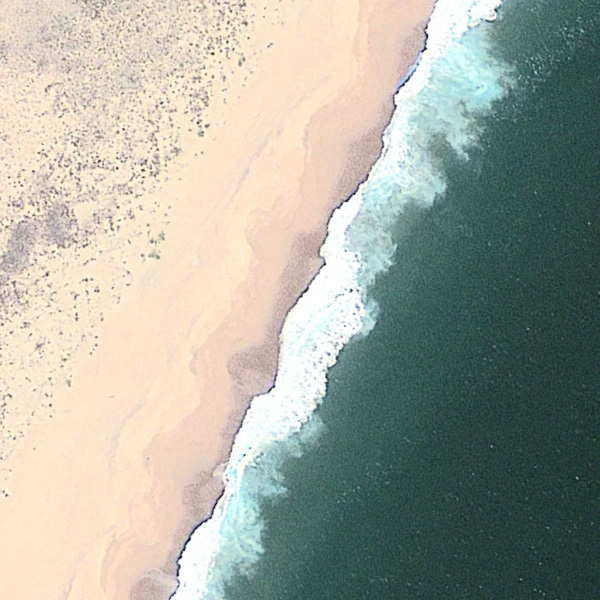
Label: Beach